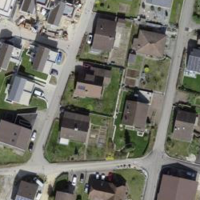
EUNIS habitat code: 54
Species observed at this site:
Melittis melissophyllum
Senecio vulgaris